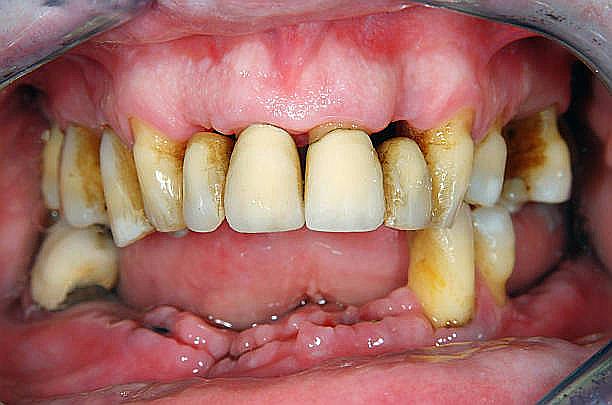
Condition: Gingivitis